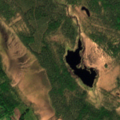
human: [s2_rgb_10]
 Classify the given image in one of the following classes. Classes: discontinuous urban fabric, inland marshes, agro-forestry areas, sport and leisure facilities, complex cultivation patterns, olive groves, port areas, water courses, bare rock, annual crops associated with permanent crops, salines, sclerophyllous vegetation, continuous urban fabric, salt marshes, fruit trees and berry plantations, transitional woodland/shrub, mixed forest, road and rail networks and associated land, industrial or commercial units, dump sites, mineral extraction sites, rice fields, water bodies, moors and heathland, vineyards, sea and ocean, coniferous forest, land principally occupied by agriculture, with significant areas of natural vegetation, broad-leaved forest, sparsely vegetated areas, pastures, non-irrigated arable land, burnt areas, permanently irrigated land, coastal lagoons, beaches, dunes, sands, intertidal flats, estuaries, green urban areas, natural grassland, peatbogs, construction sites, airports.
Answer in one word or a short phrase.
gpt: coniferous forest, mixed forest, peatbogs